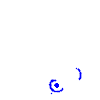
Particle: electron